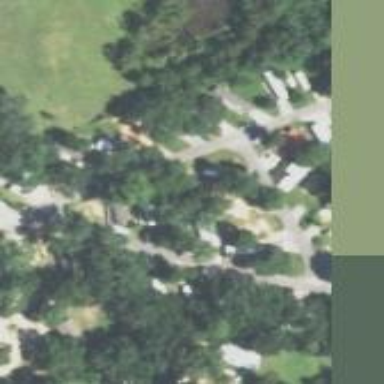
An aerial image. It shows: Residential area known as trailer park.